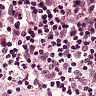
Metastatic tissue present: no